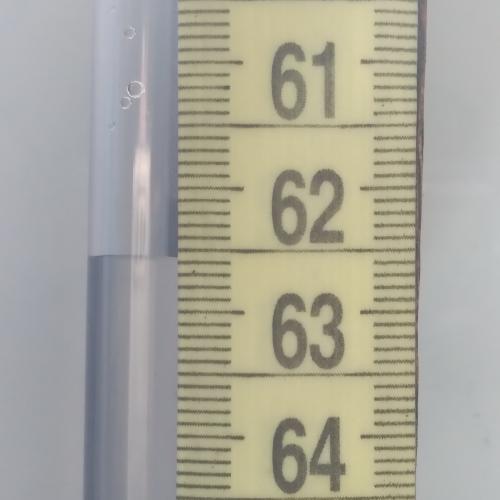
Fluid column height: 62.6 cm